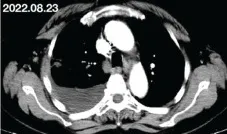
Changes in target lesion during treatment. (D-F) CT scan after 2 cycles of treatment.
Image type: radiology (ct)